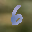
Label: 6